Question: I have the Data below and I am trying to select all the nodes except RejectedRecords and all of its children.
'''
<?xml version="1.0" encoding="UTF-8"?>
<inmsg>
<BPDATA>
<DATE_TIME>10072014084945</DATE_TIME>
</BPDATA>
<Orders>
<Rejected>
<RejectedRecords>
<RecordNumber>1</RecordNumber>
<RecordError>State Code is invalid</RecordError>
</RejectedRecords>
<RejectedRecords>
<RecordNumber>2</RecordNumber>
<RecordError>State Code is invalid</RecordError>
</RejectedRecords>
<FileName>Foo1.txt</FileName>
<MessageType>Rejected</MessageType>
<RecordCount>2</RecordCount>
<TotalAmount>1050.01</TotalAmount>
</Rejected>
<Unrestricted>
<FileName>Foo2.txt</FileName>
<MessageType>UnrestrictedState</MessageType>
<RecordCount>2</RecordCount>
<TotalAmount>100.10</TotalAmount>
</Unrestricted>
</Orders>
<PrimaryDocument SCIObjectID="6442821469081a3a3node1"/>
</inmsg>
'''
I have tried a number of statements such as
'''
//*/node()[not(parent::RejectedRecords) and not(self::RejectedRecords) and not(self::RecordNumber) and not(self::RecordError)]
//*[not(parent::RejectedRecords) and not(self::RejectedRecords)]
//*[not(descendant-or-self::RejectedRecords)]
'''

No matter what I have used I am still getting the RejectedRecords node and its children because it is coming in with the Rejected node. What am I doing wrong?
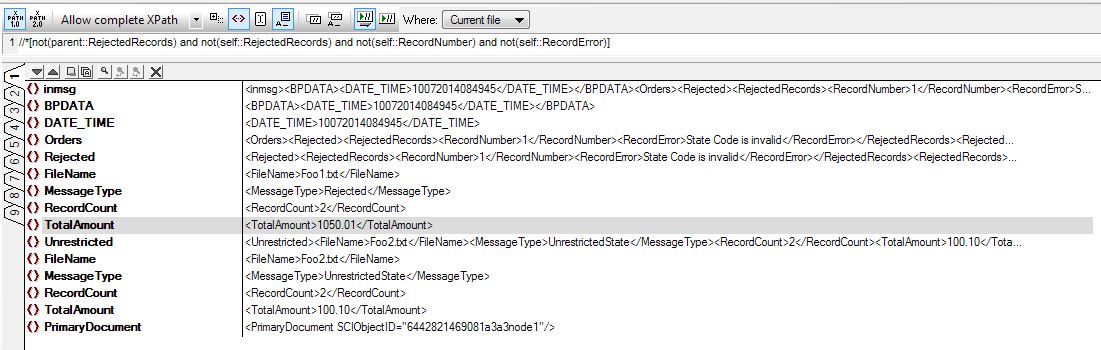
Answer: This expression selects nodes, but does not include in the result set any nodes that are 'RejectedRecords' or that have 'RejectedRecords' as an ancestor:
'''
//*[not(descendant::RejectedRecords) and not(ancestor-or-self::RejectedRecords)]
'''
Here is a link to the result in <URL>